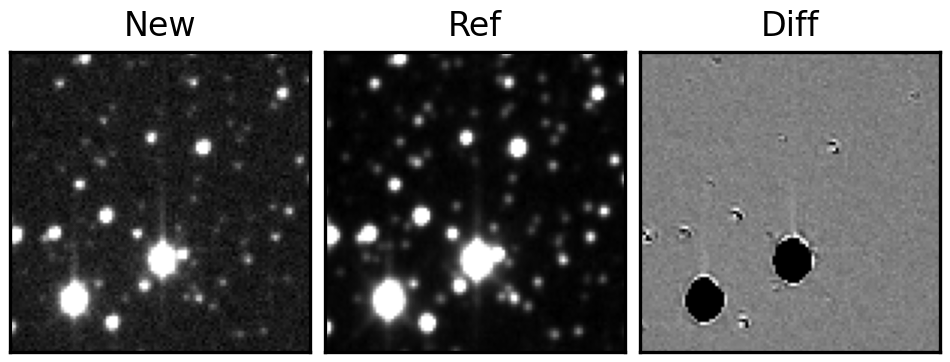
Label: bogus